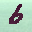
Label: 6